Interaction volume radius: 5 \u00c5
Interaction volume height: 25 \u00c5
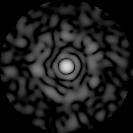
Disorder parameter: 0.8683